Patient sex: M
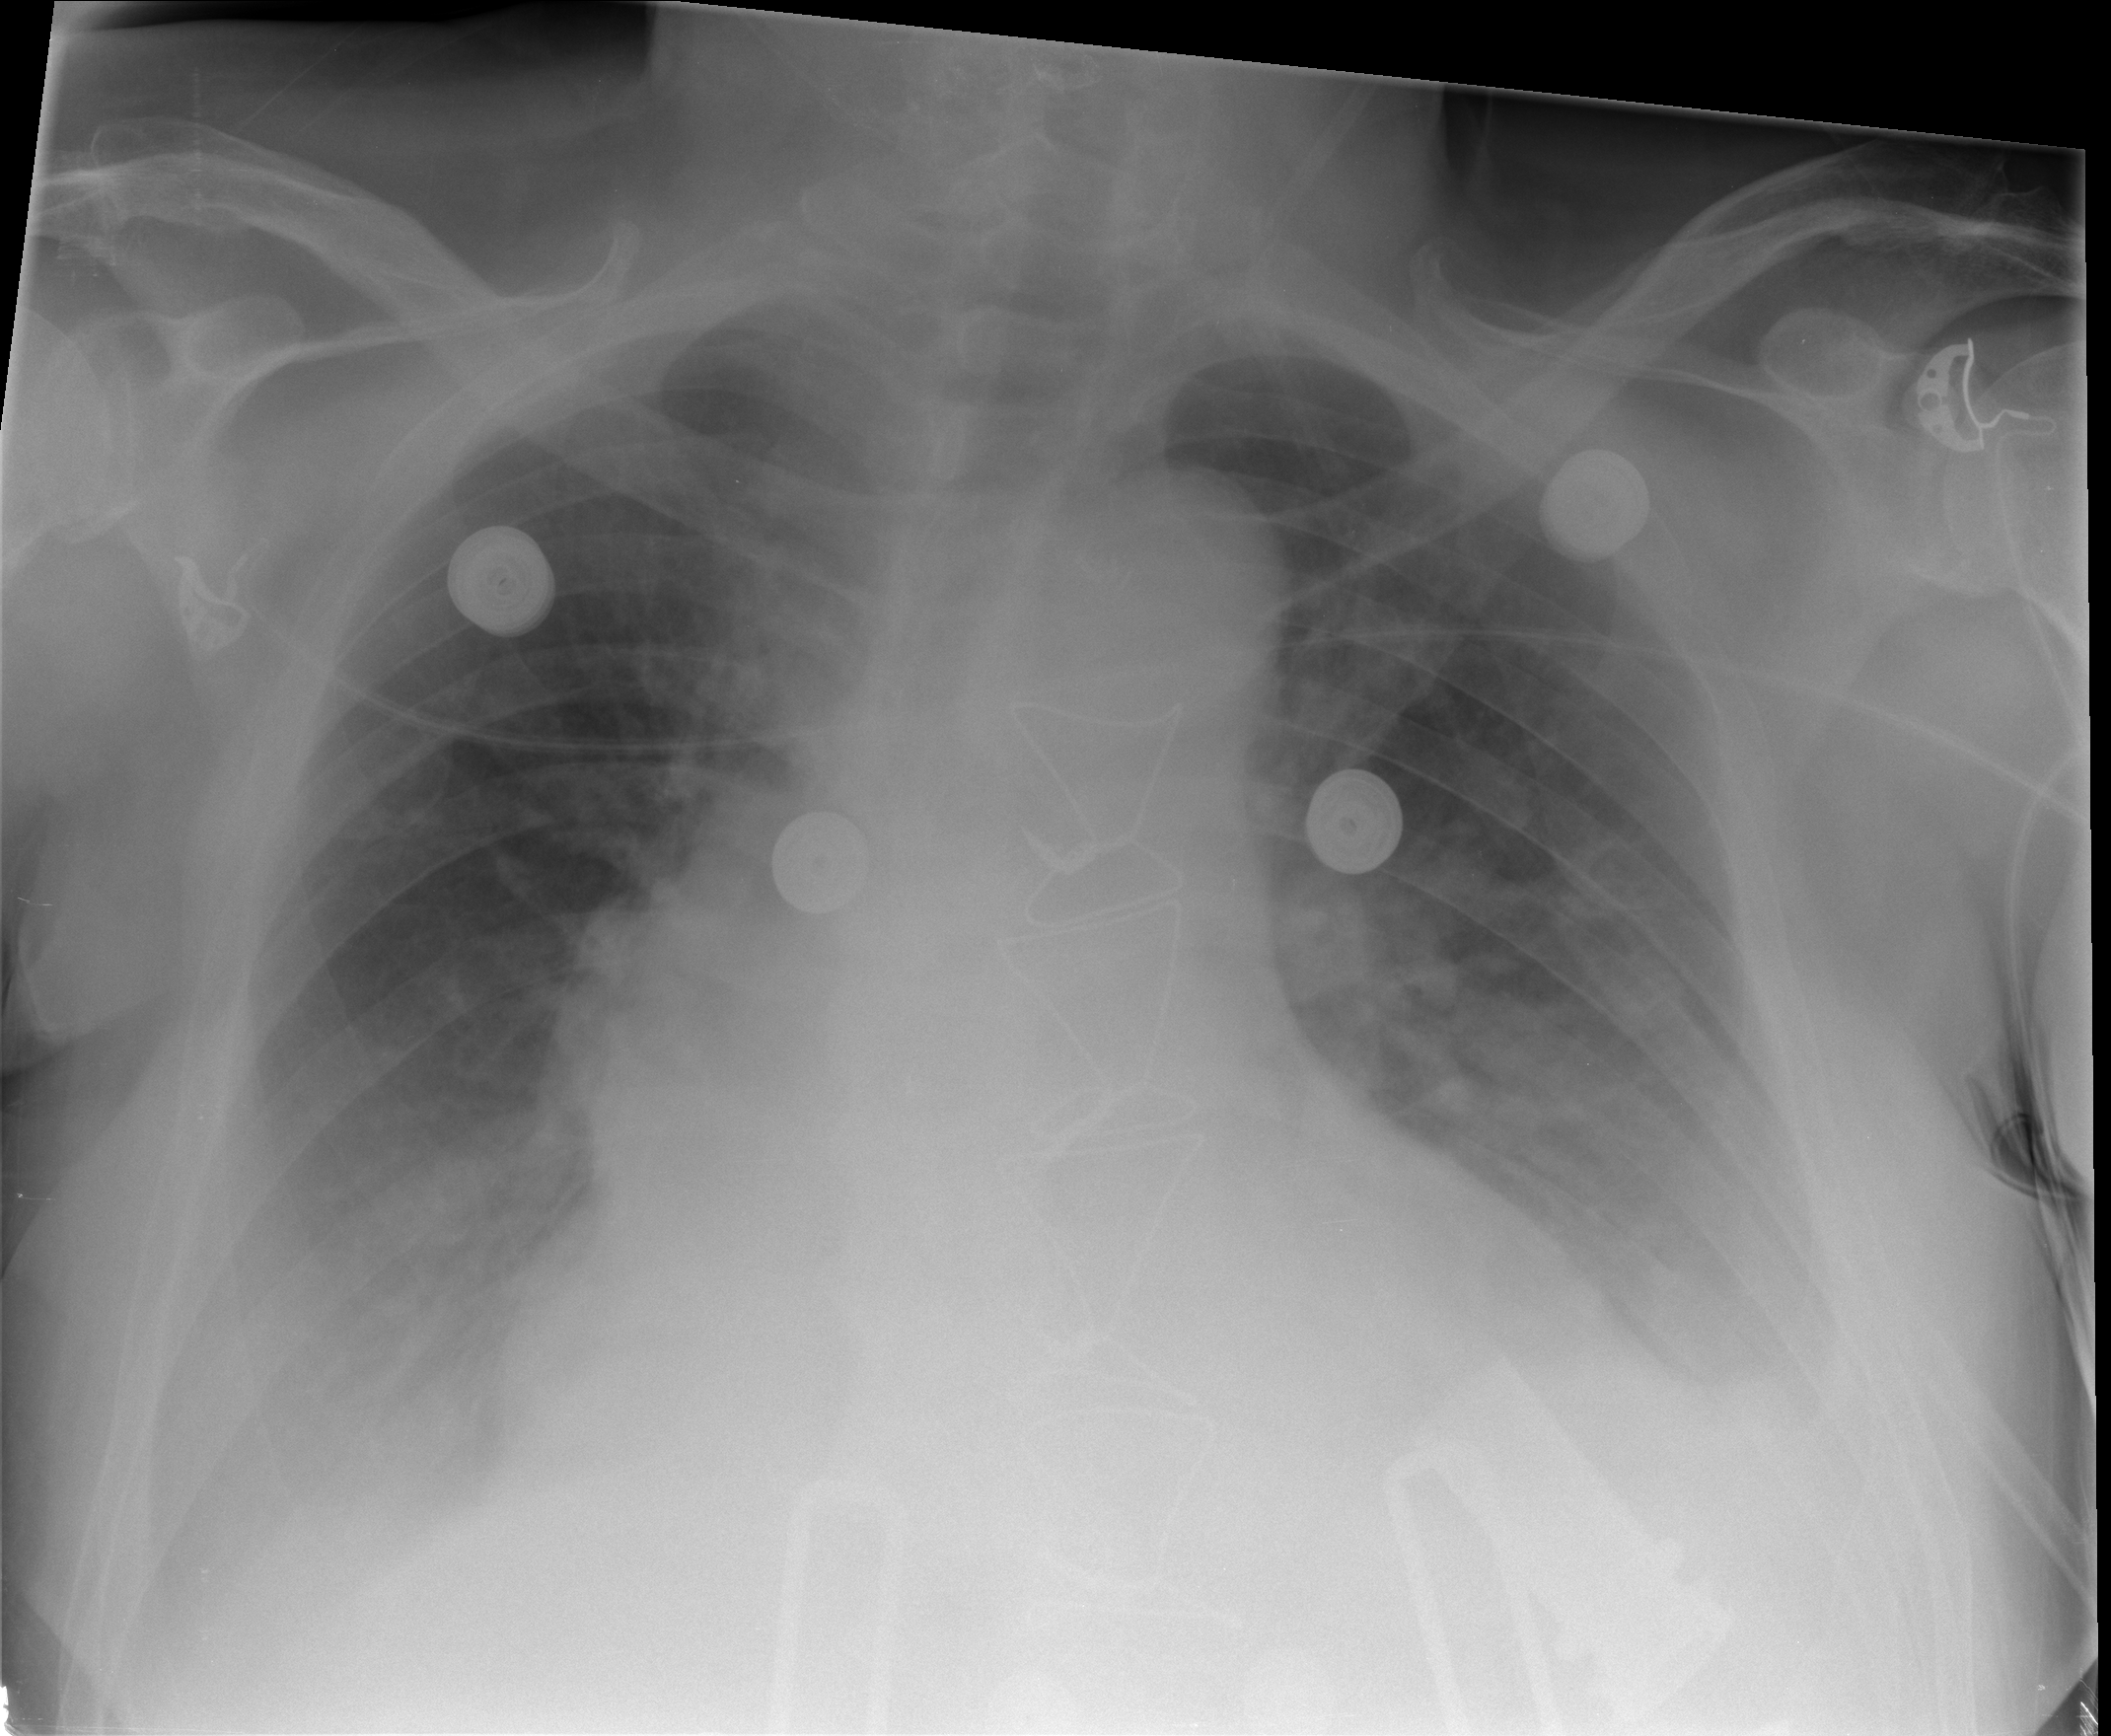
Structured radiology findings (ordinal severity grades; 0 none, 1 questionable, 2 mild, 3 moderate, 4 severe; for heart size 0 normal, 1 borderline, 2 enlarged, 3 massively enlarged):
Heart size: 2
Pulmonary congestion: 1
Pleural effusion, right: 2
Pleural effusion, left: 2
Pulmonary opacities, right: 0
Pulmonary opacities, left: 0
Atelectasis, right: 2
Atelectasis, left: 2